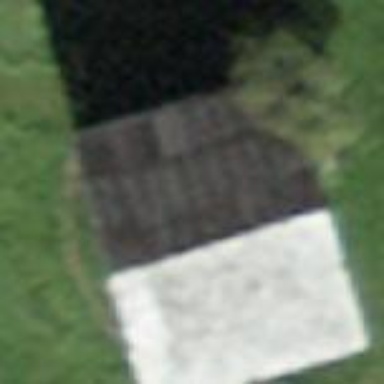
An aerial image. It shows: Barn.